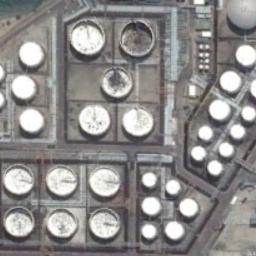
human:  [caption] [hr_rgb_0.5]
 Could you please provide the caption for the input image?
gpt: There are many storage tanks of different sizes .

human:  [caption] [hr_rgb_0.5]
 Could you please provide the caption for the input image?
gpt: There are five storage tanks on the side of the white house .

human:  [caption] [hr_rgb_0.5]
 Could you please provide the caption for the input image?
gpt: There are many storage tanks on the bare land .

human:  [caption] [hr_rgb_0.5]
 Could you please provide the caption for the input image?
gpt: There are many differently sized storage tanks in the factory .

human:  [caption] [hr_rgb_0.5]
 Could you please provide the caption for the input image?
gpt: There are many white storage tanks of different sizes .